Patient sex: M
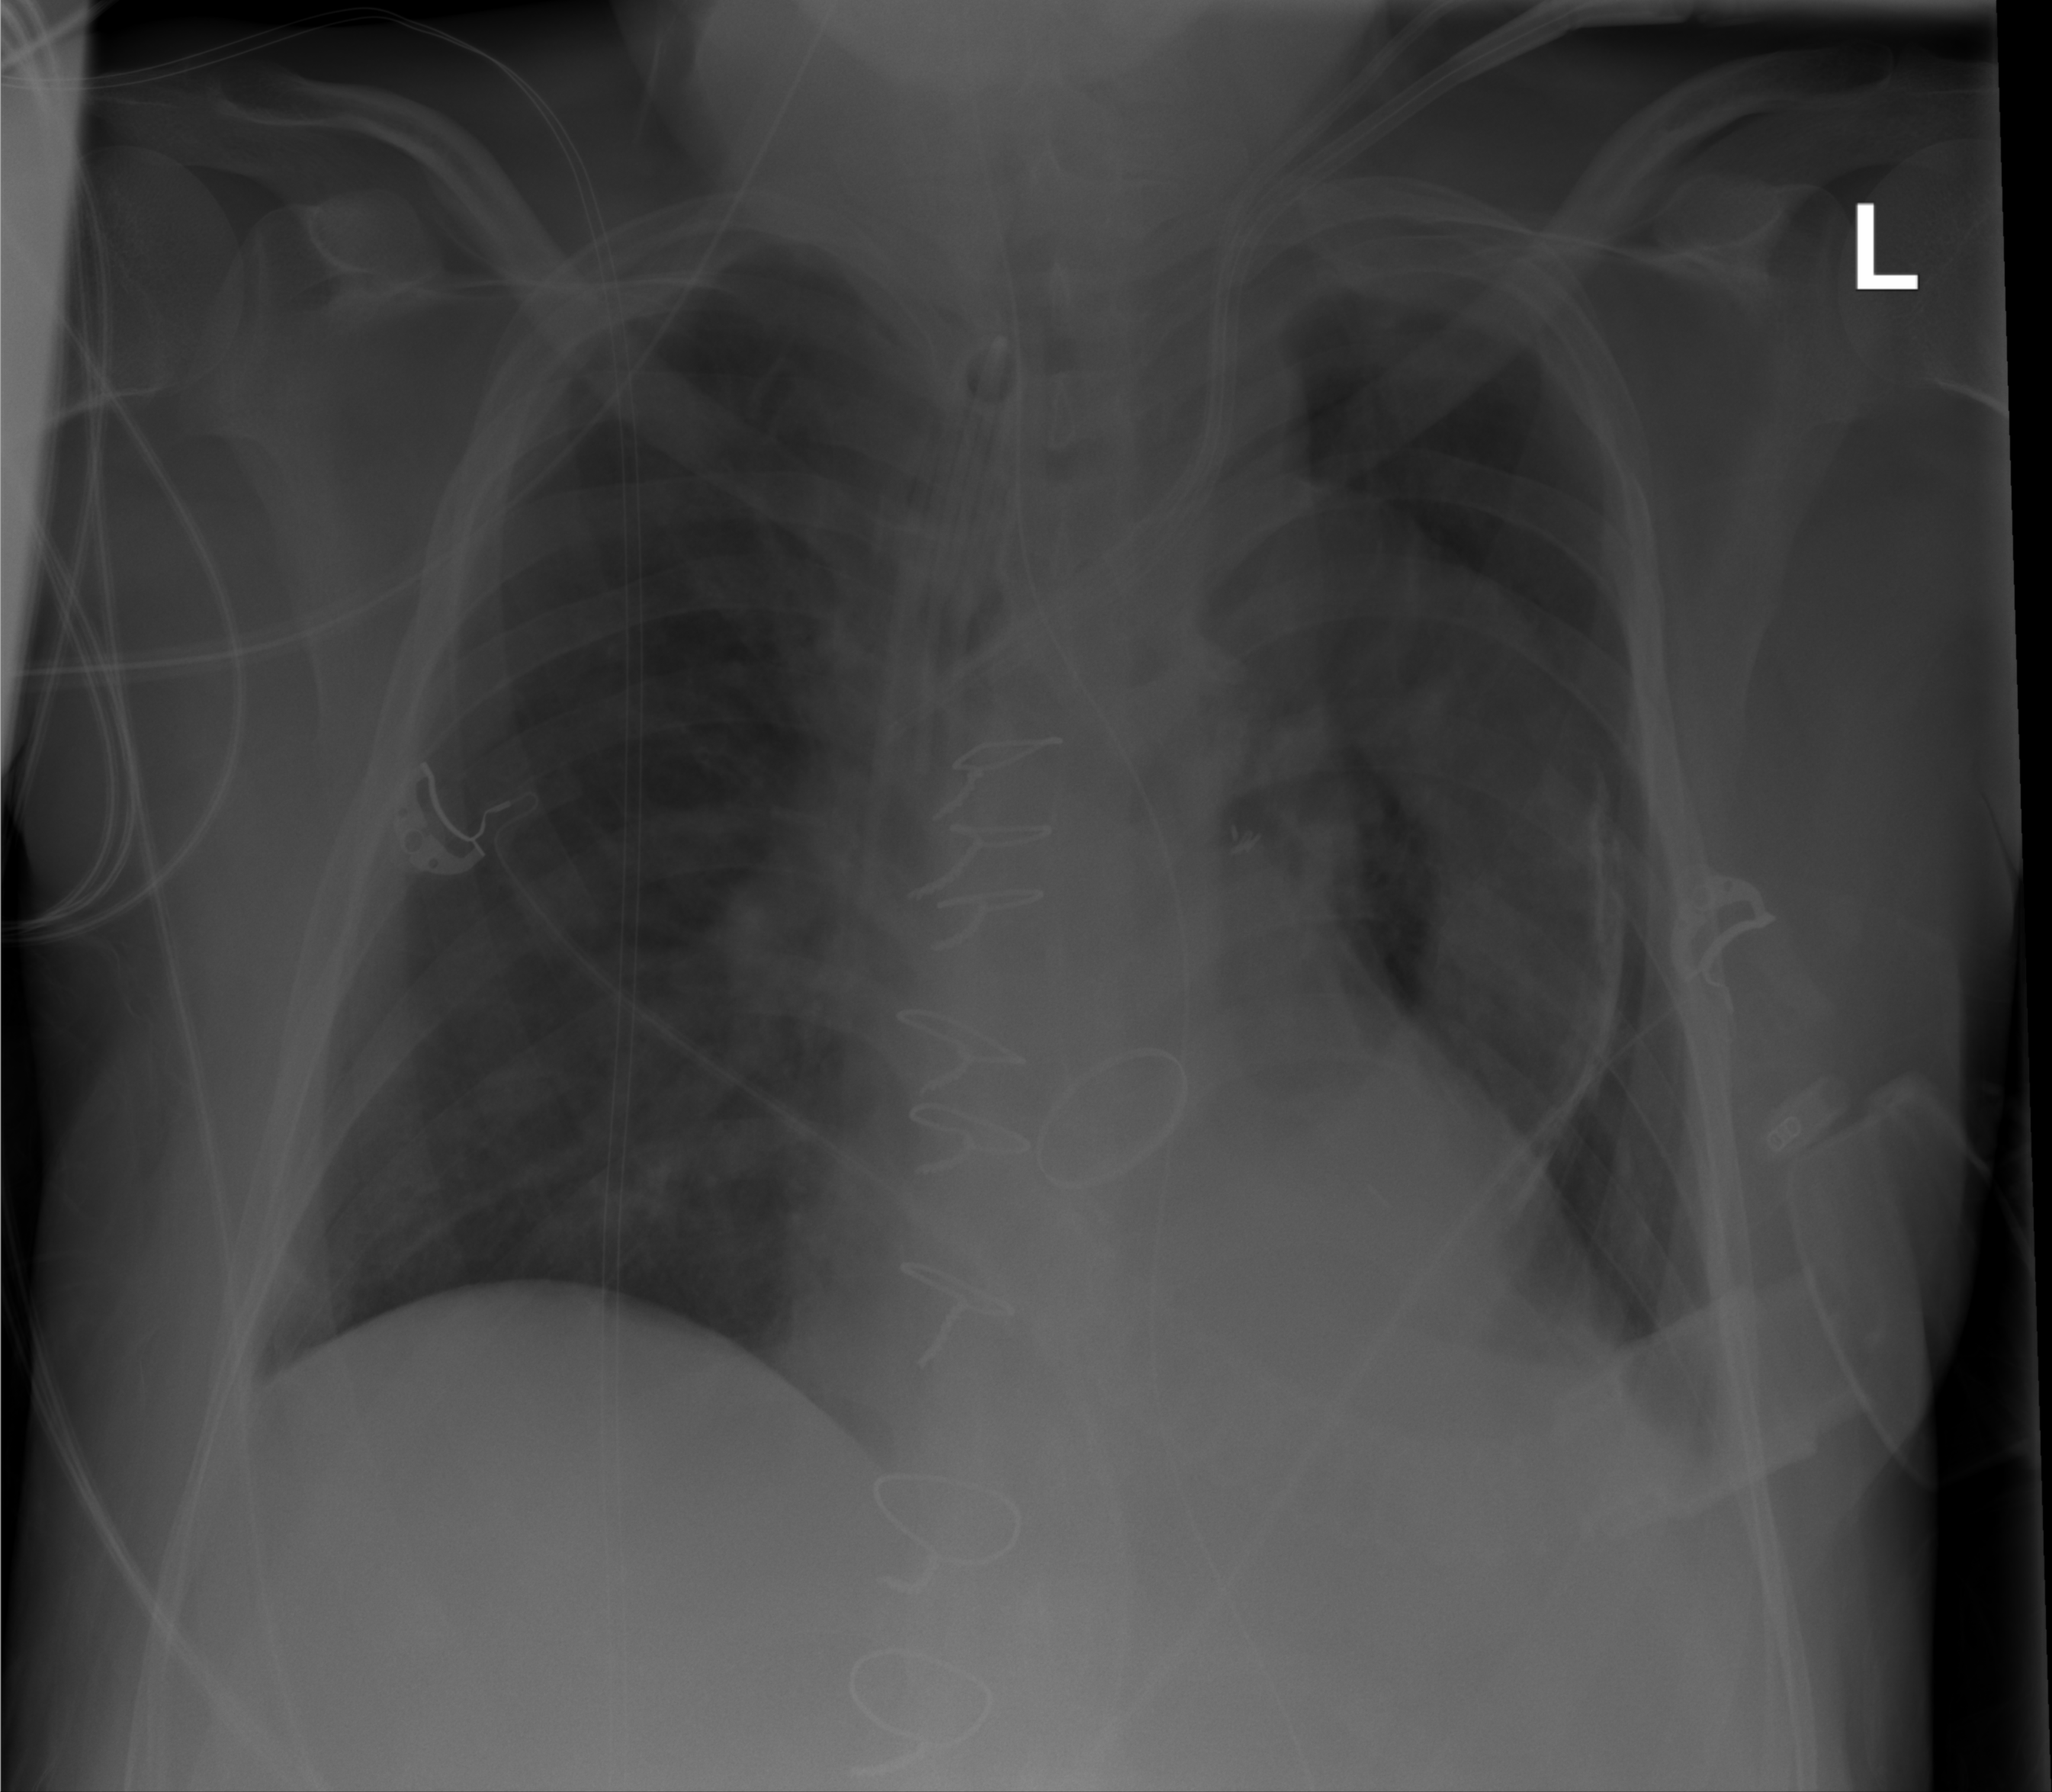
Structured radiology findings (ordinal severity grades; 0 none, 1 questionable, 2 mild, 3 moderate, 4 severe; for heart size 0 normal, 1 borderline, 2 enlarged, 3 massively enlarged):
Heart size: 0
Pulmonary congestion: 1
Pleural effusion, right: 0
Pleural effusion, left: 0
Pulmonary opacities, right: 0
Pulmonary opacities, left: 0
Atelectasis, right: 2
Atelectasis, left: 2